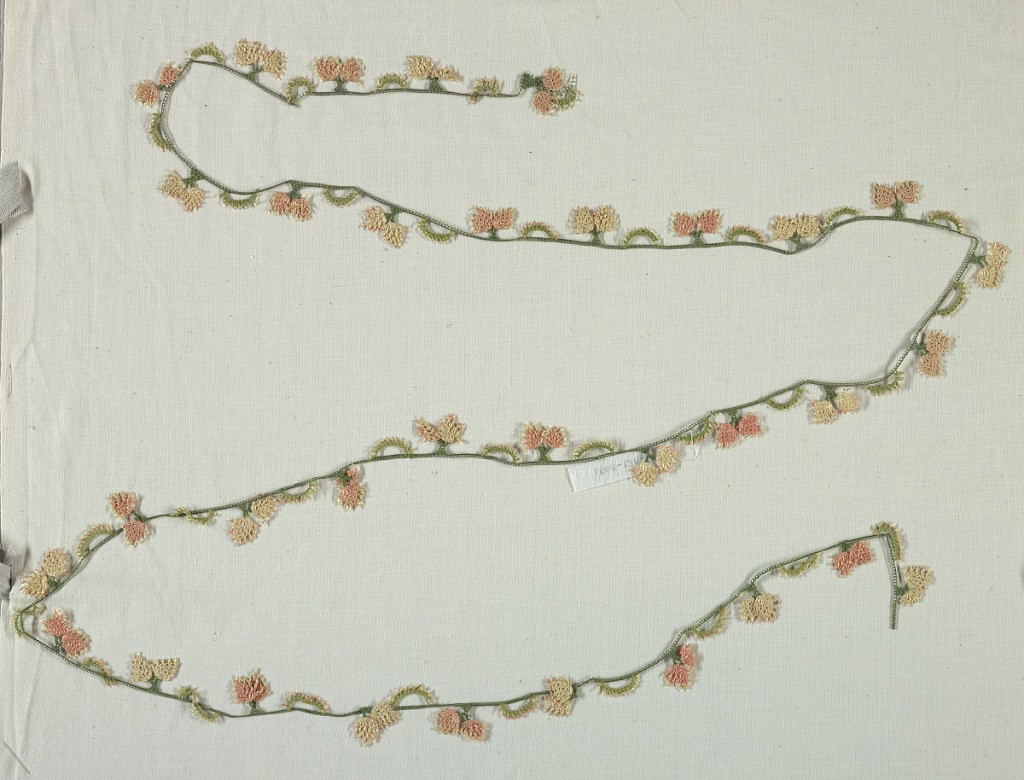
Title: Trimming
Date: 19th century
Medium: silk Technique: needle knotting (bebilla)
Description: Edging of decorative shapes in green, rose and white.